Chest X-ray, AP view. Patient: 25 years old, sex M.
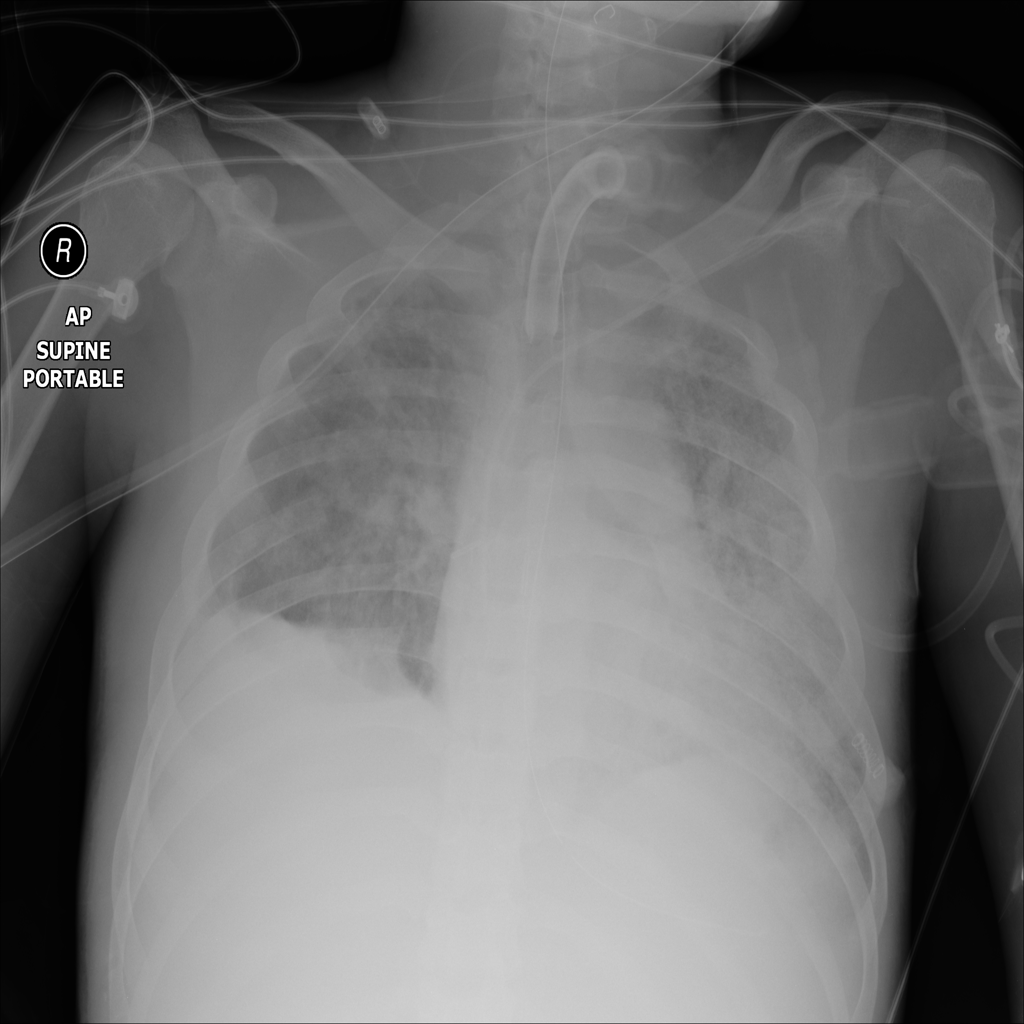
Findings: No Finding